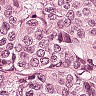
Metastatic tissue present: yes